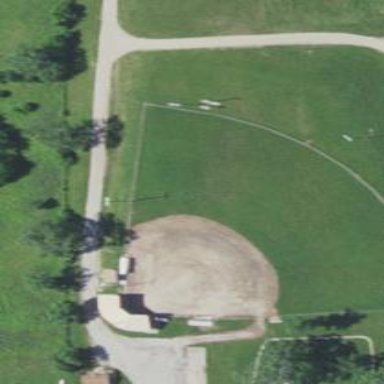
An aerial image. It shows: Baseball pitch for leisure and sports activities.